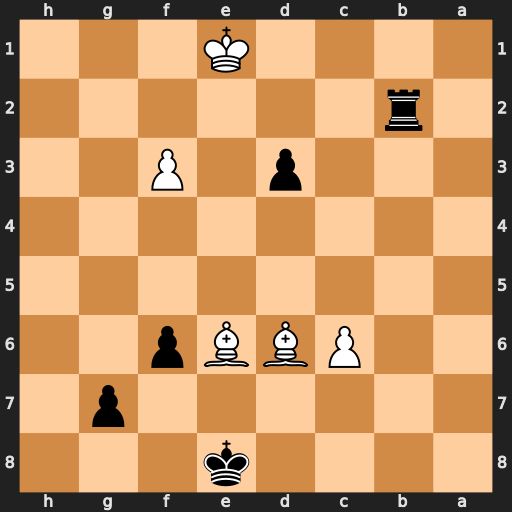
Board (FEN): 4k3/6p1/2PBBp2/8/8/3p1P2/1r6/4K3
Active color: b
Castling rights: -
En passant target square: -
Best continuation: Re2+ Kd1 Rxe6